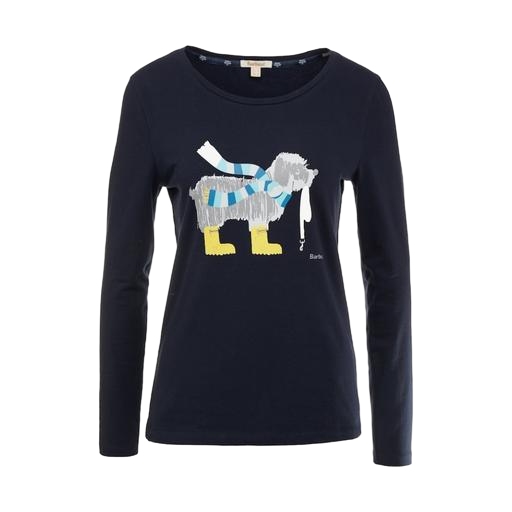
blue iconic women's long-sleeved t-shirt, longsleeve t-shirt, longsleeved t-shirt, white background